Question: I am having a xib where I have added a UIView as subview to the main view. I want this subview to be of a proportionate height to the main view. But there is no 'Equals Height' option to do it. I would have been able to do this had it been a view controller in a storyboard.

So how to achieve a constraint where the subview's height is a ratio of superview's height (say 3:4).
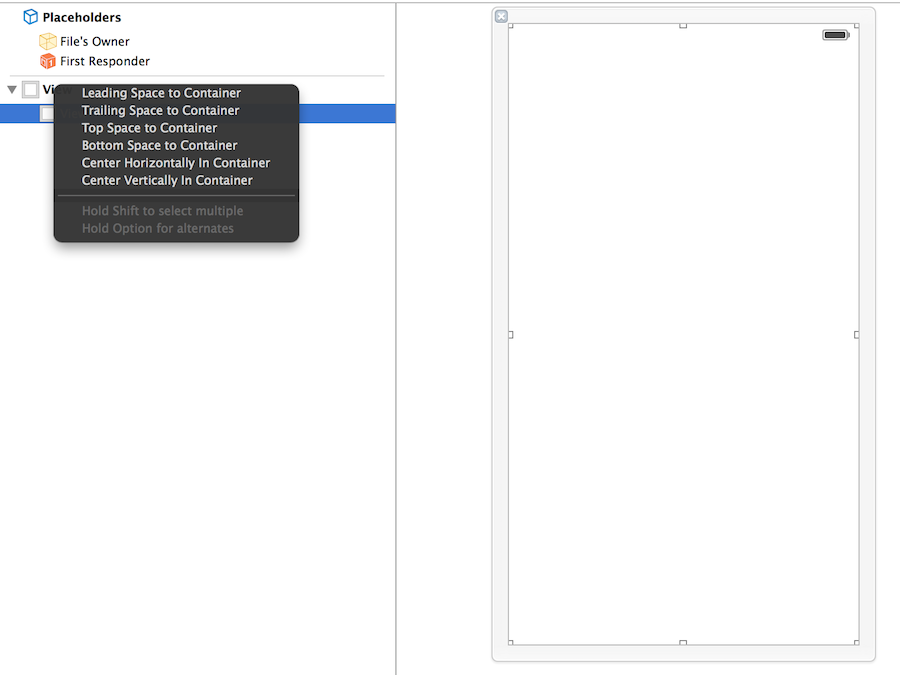
Answer: I think it can only be done programmatically in this case.
'''
- (void)viewDidLayoutSubviews {
self.scannedDetailsCardHeightConstraint.constant = self.view.frame.size.height*(0.4);
[self.view layoutSubviews];}
'''